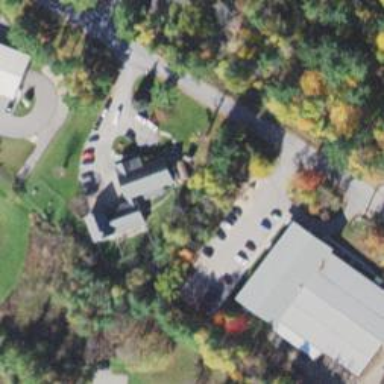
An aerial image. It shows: Animal shelter.